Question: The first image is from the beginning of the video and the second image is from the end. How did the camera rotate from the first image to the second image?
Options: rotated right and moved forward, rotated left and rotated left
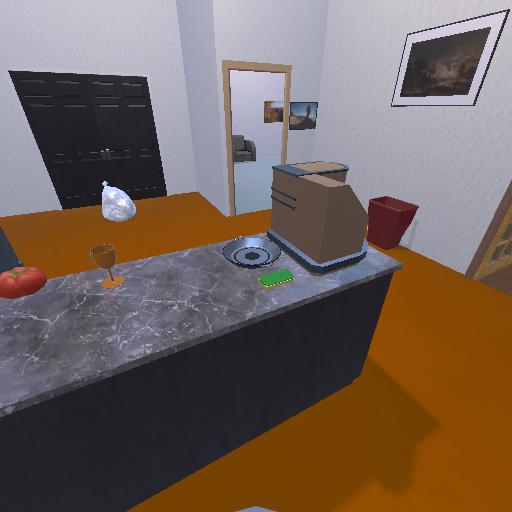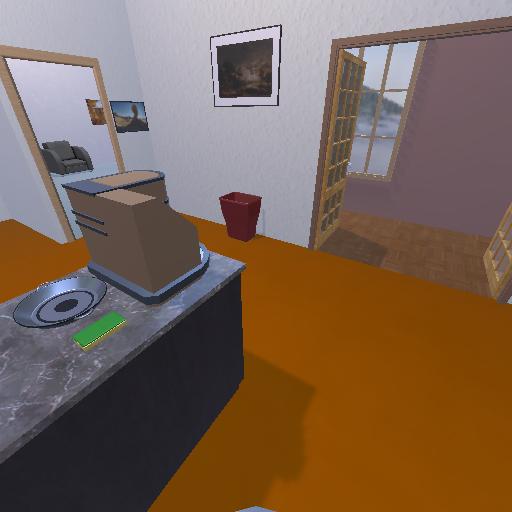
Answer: rotated right and moved forward